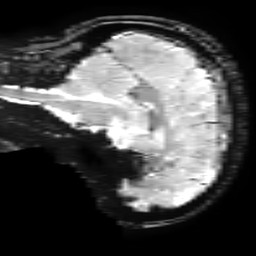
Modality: T2starw
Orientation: sagittal
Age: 25
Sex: female
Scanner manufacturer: ge
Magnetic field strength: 3 T
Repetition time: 0.65 s
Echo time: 0.02 s